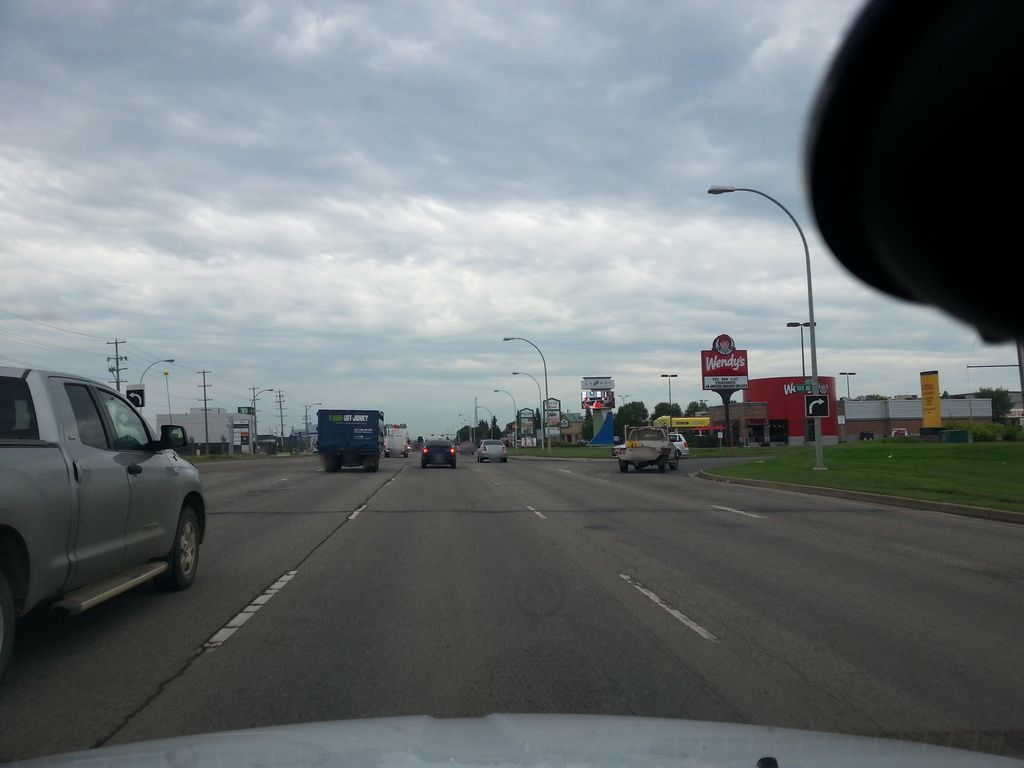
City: edmonton